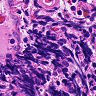
Metastatic tissue present: no